Question: If I go to the root of a SVN repository and look at the head revision number:

Does that equal the total number of commits made to the whole repository (including any commits made on branches, trunk etc.)?
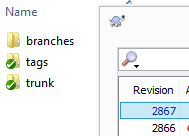
Answer: Yes.
As <URL>:
> Each time the repository accepts a commit, this creates a new state of
the filesystem tree, called a revision. Each revision is assigned a
unique natural number, one greater than the number assigned to the
previous revision. The initial revision of a freshly created
repository is numbered 0 and consists of nothing but an empty root
directory.